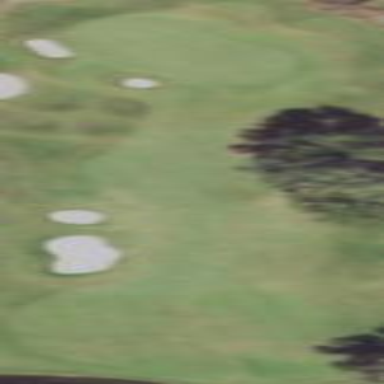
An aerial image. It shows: Golf fairway surrounded by grass.